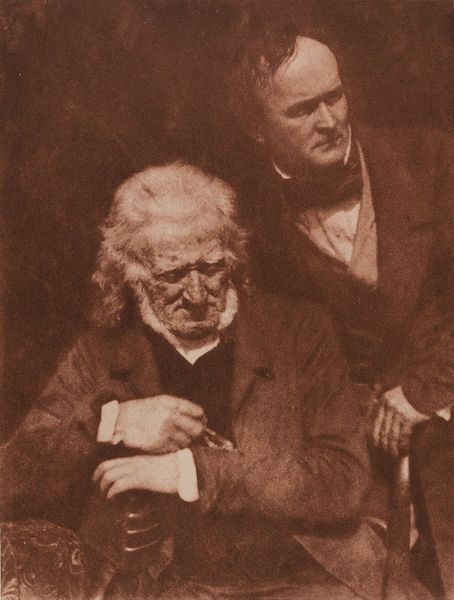
Titel: Handyside Ritchie and Wm. Henning
Künstler: David Octavius Hill
Standort: Hamburg
Institution: Museum für Kunst und Gewerbe Hamburg
Schlagwörter: mann, figur, person, foto, fotografie, photographie, doppelbildnis, doppelportrait, photo, karton, bildhauer, lichtbild, historische, japanpapier, bildwerke, heliogravur, angewandte und bildende kunst, hessische systematik, künstler, persönlichkeit, porträtfotografie, porträtphotographie, doppelporträt, heliogravüre, photogravüre, fotogravüre